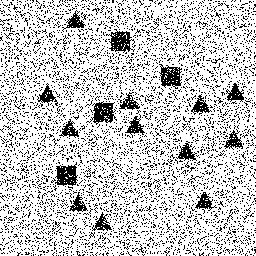
Squares: 4
Triangles: 12
Stars: 0
Total shapes: 16